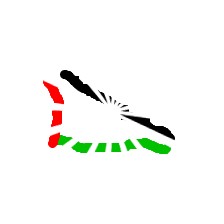
Shape: triangle